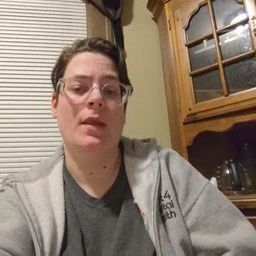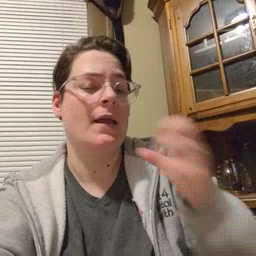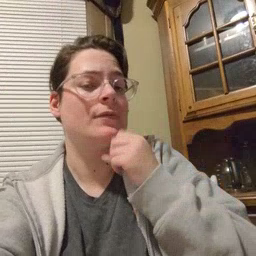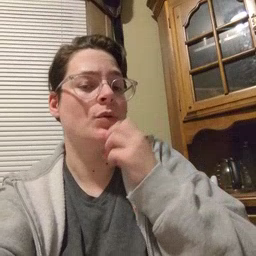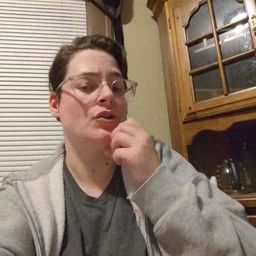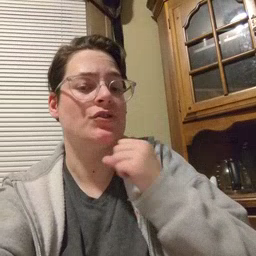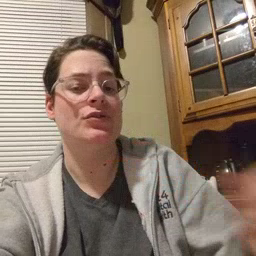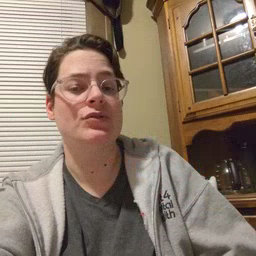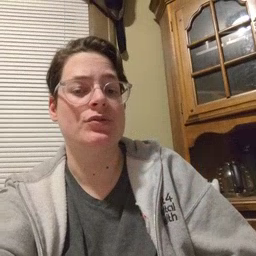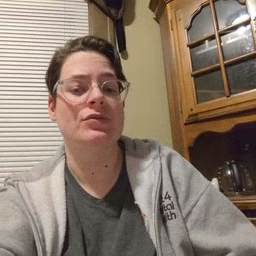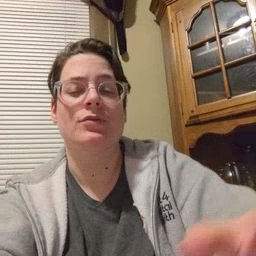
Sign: underwear